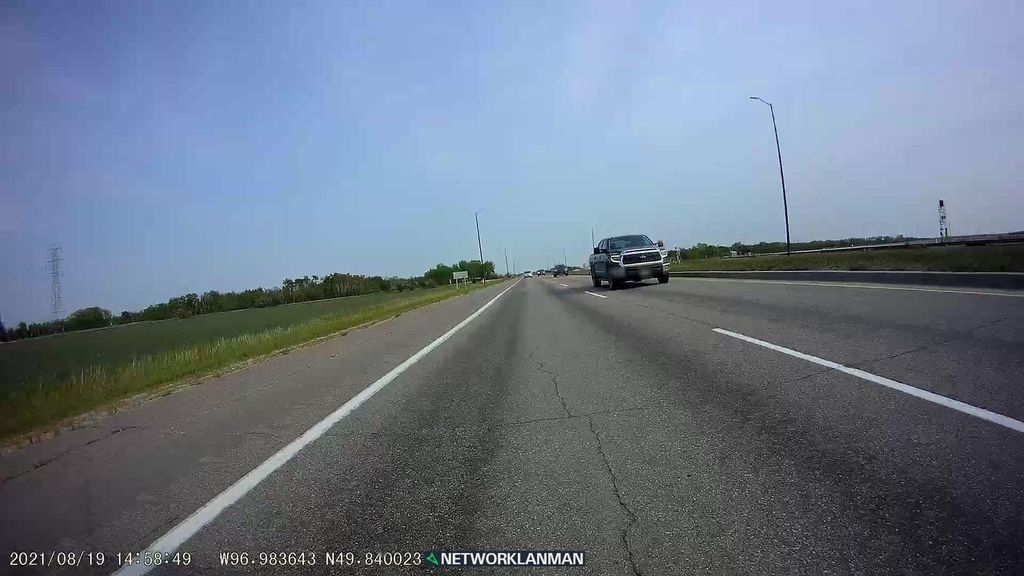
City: winnipeg